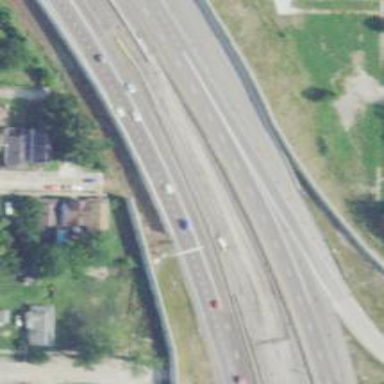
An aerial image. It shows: View of motorway.